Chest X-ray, PA view. Patient: 17 years old, sex M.
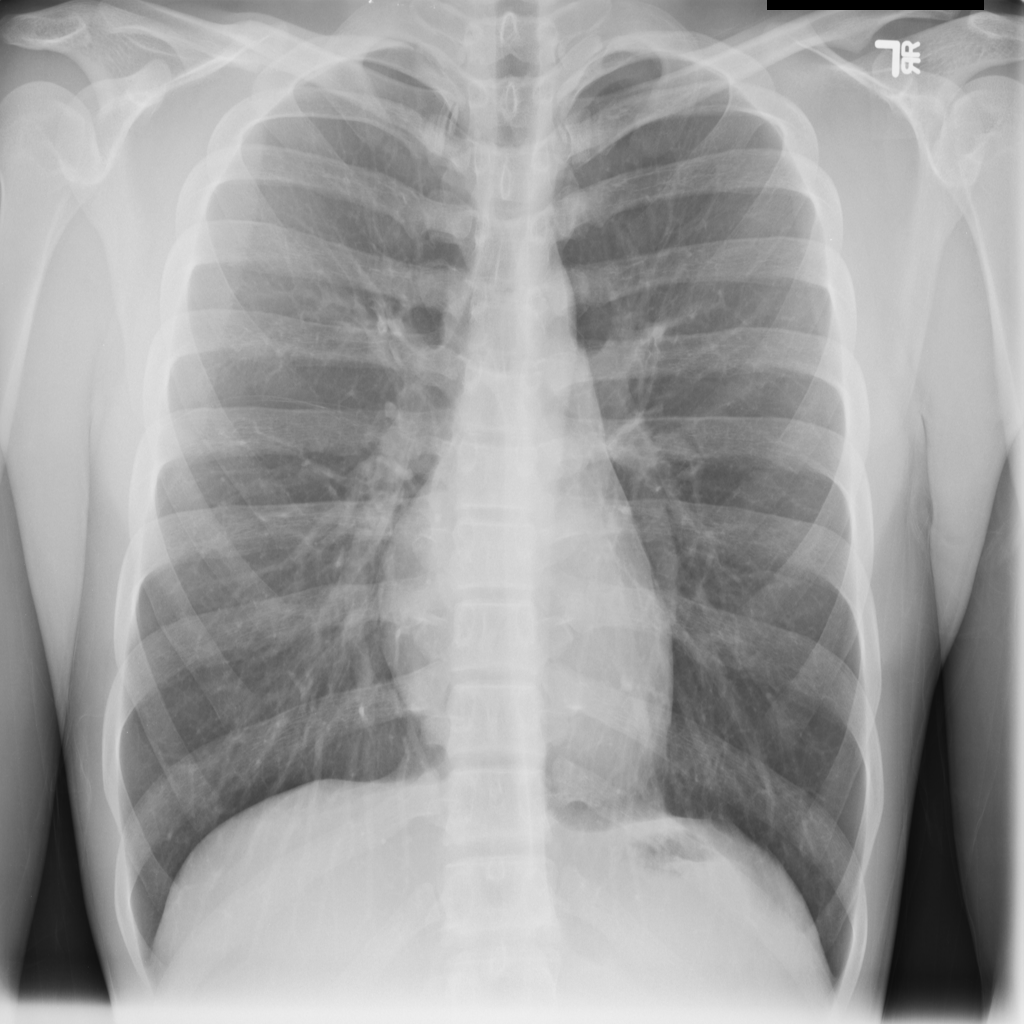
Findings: No Finding